Question: I am trying to return the foretasted value per item, per warehouse, per day and then add them up for the week. I am pulling from two tables depending on the demand date, but the issue is that both tables have a "creation_date" column with timestamps, so it's creating multiple raw_forecast entries per warehouse/item/day when I only want one. I tried to join on the creation dates, but because each table has different timestamps on the creation dates, SQL is returning both forecast quantities of that day. I just want whatever the largest forecast amount was for the day. Any help is so appreciated!

output columns: demand_date, item, fulfillment center, type quantity, raw_forecasts
there are multiple quantities and raw_forecast rows
'''
SELECT
DISTINCT d.demand_date,
d.item,
r.fulfillment_center_external_id,
d.type,
d.quantity,
CASE WHEN d.type IN ('RAW') THEN MAX(DISTINCT d.quantity) ELSE 0 END as Raw_Forecast
FROM
f3_rsc.fab_reporting_demand_forecasts d
Left join f3_rsc.runs r on d.output_id = r.output_id
and TRUNC(d.creation_date) = TRUNC(r.creation_date)
where
1 = 1
and d.demand_date between to_date('{RUN_DATE_YYYY-MM-DD}', 'YYYY-MM-DD') + 11
and to_date('{RUN_DATE_YYYY-MM-DD}', 'YYYY-MM-DD') + 17
and d.type in ('RAW')
and requester_id = 'SWF-PRODUCTION'
and po_placement_status = 'SHOULD_CUT_PO'
and TRUNC(d.creation_date) > to_date('{RUN_DATE_YYYY-MM-DD}', 'YYYY-MM-DD') -3
GROUp BY
1,2,3,4,5
'''
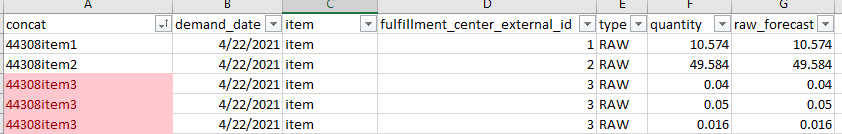
Answer: You are getting multiple rows because you are grouping on quantity and the quantities are different. Based on your description stop grouping on quantity (5 in your group by list) and take the MAX() of quantity in your select line. (You also don't need DISTINCT if the column is in the group by list.)
'''
SELECT
d.demand_date,
d.item,
r.fulfillment_center_external_id,
d.type,
MAX(d.quantity),
CASE WHEN d.type IN ('RAW') THEN MAX(DISTINCT d.quantity) ELSE 0 END as Raw_Forecast
FROM
f3_rsc.fab_reporting_demand_forecasts d
Left join f3_rsc.runs r on d.output_id = r.output_id
and TRUNC(d.creation_date) = TRUNC(r.creation_date)
where
1 = 1
and d.demand_date between to_date('{RUN_DATE_YYYY-MM-DD}', 'YYYY-MM-DD') + 11
and to_date('{RUN_DATE_YYYY-MM-DD}', 'YYYY-MM-DD') + 17
and d.type in ('RAW')
and requester_id = 'SWF-PRODUCTION'
and po_placement_status = 'SHOULD_CUT_PO'
and TRUNC(d.creation_date) > to_date('{RUN_DATE_YYYY-MM-DD}', 'YYYY-MM-DD') -3
GROUp BY
1,2,3,4
'''
Let me know if I have misread your situation.